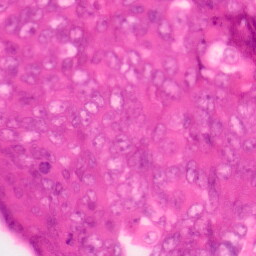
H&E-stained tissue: Colon